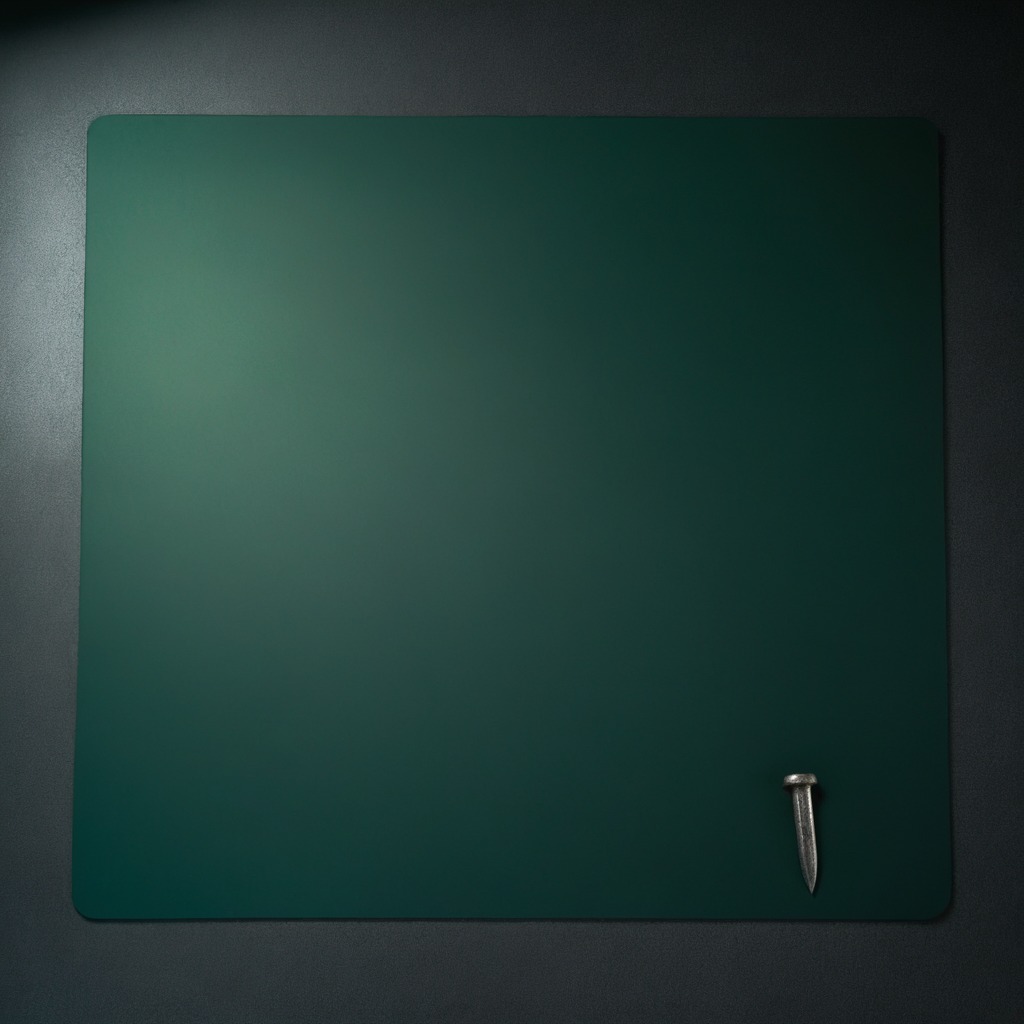
An iron nail is lying on the granite tabletop.